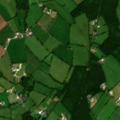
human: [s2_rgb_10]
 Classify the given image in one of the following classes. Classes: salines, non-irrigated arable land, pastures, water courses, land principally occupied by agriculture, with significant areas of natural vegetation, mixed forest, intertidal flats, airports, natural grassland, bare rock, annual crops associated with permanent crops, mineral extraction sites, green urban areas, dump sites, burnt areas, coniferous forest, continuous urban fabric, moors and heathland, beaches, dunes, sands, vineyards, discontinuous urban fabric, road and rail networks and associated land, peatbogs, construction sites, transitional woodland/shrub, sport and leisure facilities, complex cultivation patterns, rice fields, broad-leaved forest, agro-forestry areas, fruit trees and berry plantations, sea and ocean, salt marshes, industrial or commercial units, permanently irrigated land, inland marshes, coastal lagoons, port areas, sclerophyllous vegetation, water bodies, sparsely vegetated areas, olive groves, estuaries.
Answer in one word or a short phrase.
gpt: pastures, mixed forest